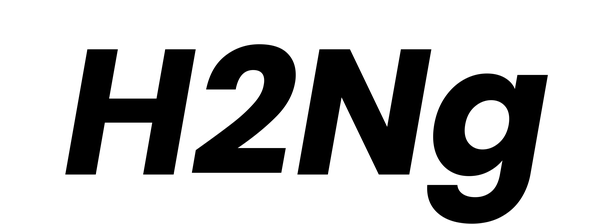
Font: Poppins-BoldItalic